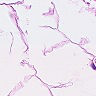
Metastatic tissue present: no